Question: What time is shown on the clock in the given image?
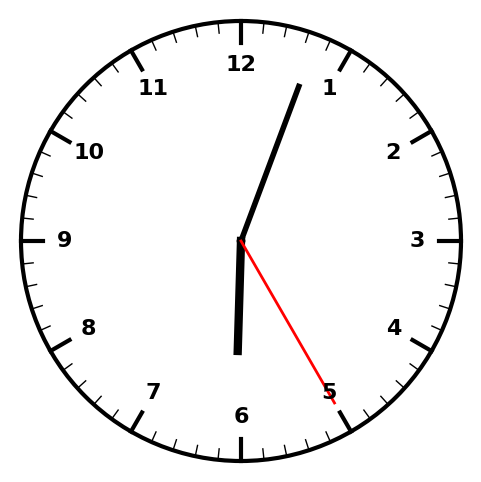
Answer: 06:03:25